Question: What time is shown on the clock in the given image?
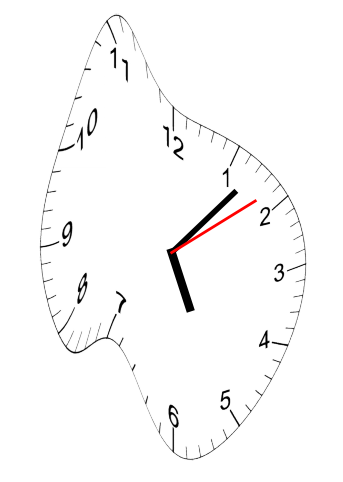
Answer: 05:07:09